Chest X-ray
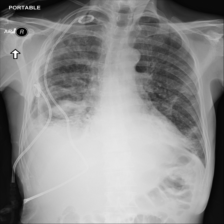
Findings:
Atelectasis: negative
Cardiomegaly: negative
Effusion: positive
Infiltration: positive
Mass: negative
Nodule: negative
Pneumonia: negative
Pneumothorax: positive
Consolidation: negative
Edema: negative
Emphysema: negative
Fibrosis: negative
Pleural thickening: negative
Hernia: negative